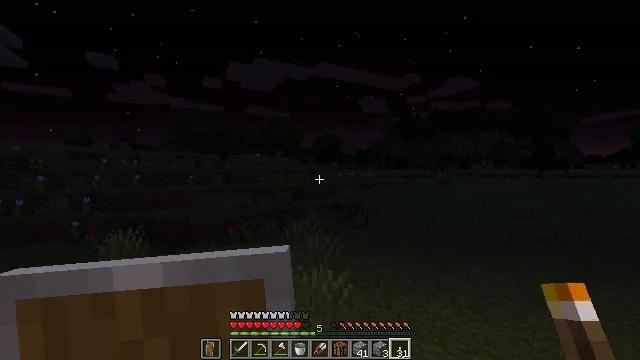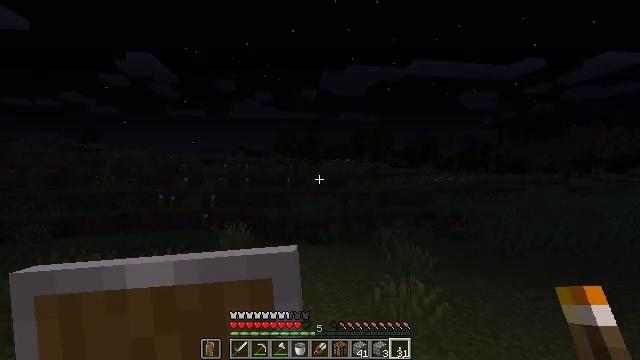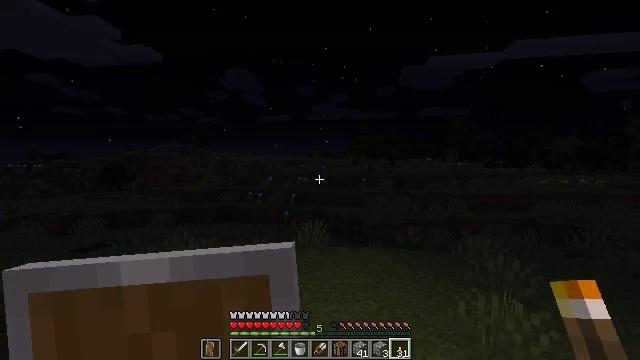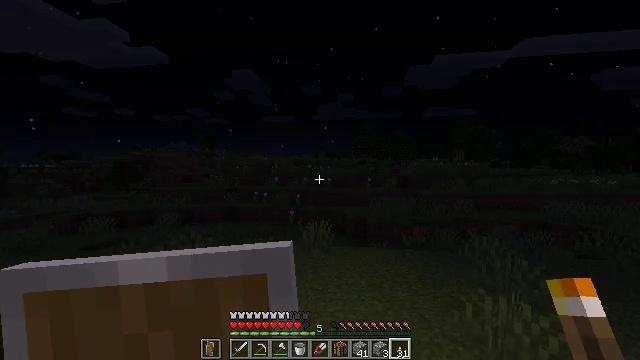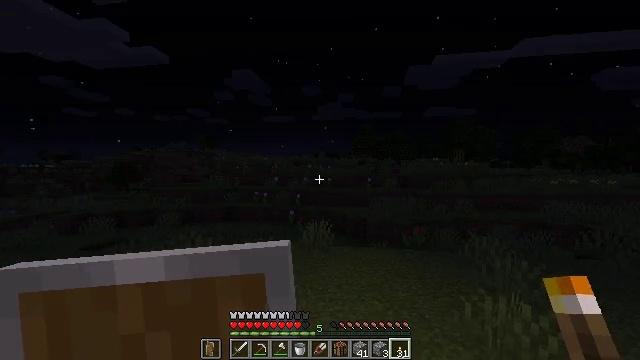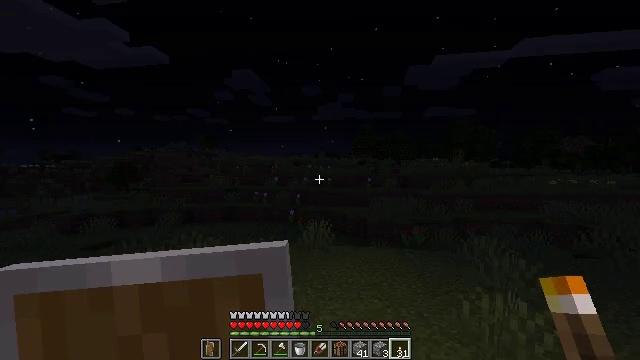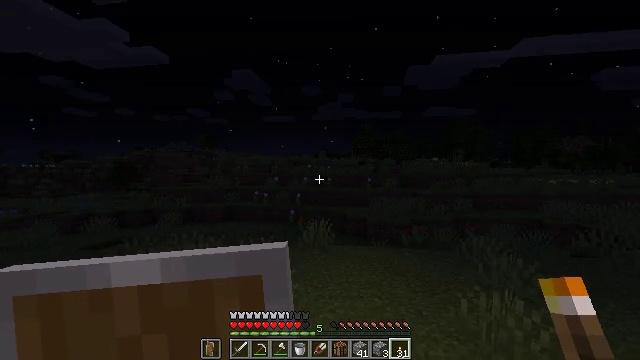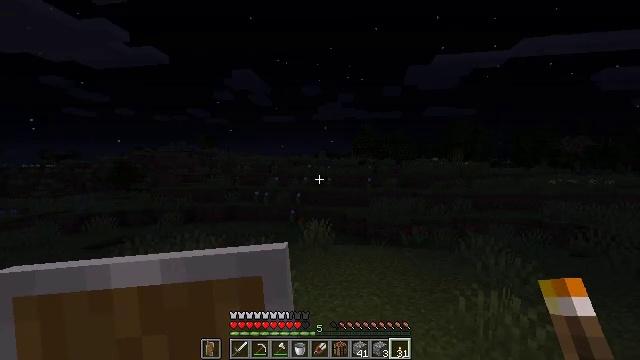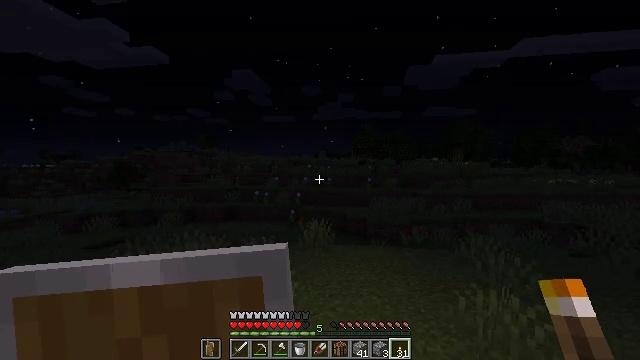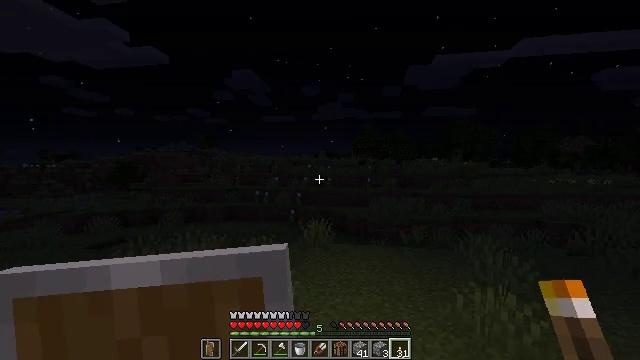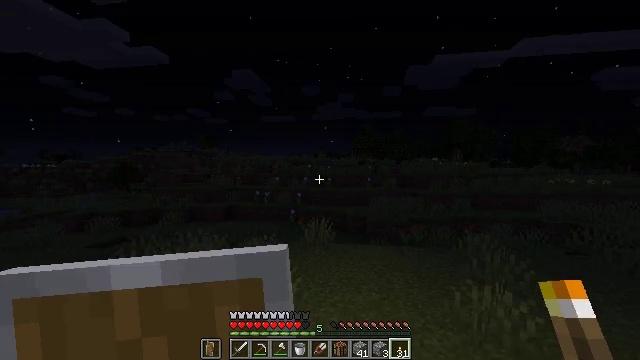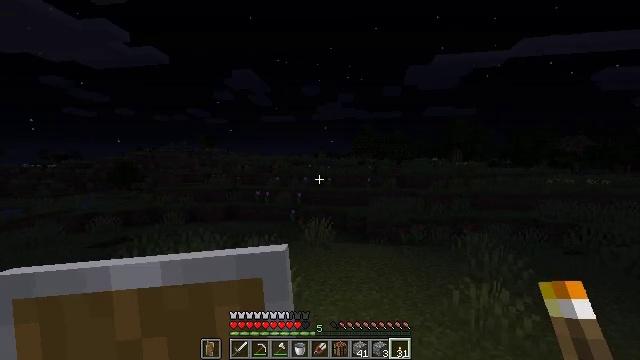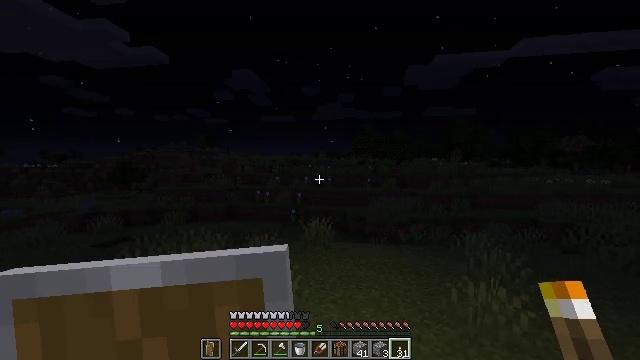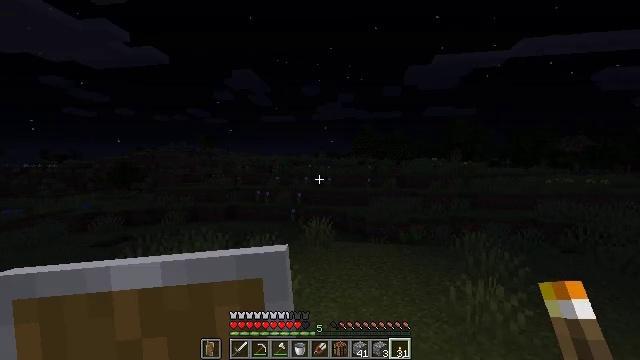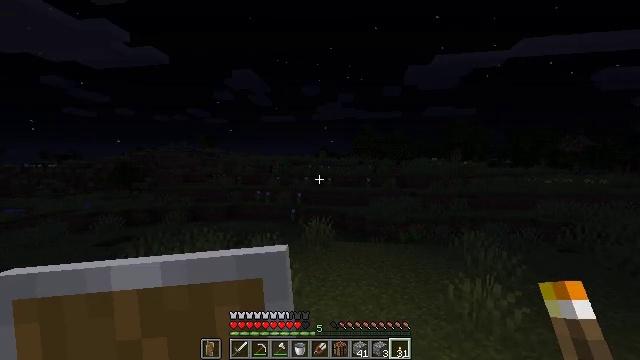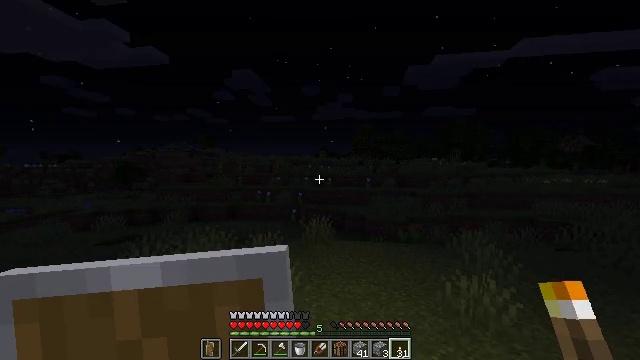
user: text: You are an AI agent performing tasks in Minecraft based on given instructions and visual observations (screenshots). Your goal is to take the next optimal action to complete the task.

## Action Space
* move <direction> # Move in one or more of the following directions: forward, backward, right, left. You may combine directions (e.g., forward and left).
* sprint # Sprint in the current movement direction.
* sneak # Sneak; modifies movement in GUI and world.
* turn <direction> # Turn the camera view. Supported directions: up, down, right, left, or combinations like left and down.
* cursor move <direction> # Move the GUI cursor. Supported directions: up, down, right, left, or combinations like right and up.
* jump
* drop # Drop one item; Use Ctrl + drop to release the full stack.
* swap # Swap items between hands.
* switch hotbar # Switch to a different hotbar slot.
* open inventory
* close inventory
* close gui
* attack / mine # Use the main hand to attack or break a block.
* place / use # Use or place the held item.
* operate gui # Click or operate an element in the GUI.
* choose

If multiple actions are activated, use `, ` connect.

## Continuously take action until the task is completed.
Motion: motion action
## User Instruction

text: Combat the chicken.
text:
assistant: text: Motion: sneak, turn left
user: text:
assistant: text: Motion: sneak, turn left
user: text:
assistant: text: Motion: sneak, turn left
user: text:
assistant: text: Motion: move back, sneak
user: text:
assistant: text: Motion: move back, sneak
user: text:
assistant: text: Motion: move back, sneak
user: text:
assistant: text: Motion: move back, sneak
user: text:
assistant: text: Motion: move back, sneak
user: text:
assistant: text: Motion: move back, sneak
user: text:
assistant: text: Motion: move back, sneak
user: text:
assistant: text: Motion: move back, sneak
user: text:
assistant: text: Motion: move back, sneak
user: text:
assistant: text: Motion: move back, sneak
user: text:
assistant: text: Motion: move back, sneak
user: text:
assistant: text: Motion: move back, sneak
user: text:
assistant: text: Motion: move back, sneak
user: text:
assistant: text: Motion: move back, sneak
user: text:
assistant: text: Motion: move back, sneak
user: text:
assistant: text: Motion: move back, sneak
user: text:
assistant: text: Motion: move back, sneak
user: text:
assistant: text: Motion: move back, sneak
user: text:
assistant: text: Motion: sneak
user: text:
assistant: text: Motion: sneak
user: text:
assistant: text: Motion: sneak
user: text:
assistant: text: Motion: sneak, turn down
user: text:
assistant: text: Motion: sneak, turn down
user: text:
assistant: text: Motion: move forward, sneak, turn down
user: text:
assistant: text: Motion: move forward
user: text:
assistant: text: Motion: move forward
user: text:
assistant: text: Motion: move forward